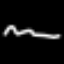
Label: squiggle